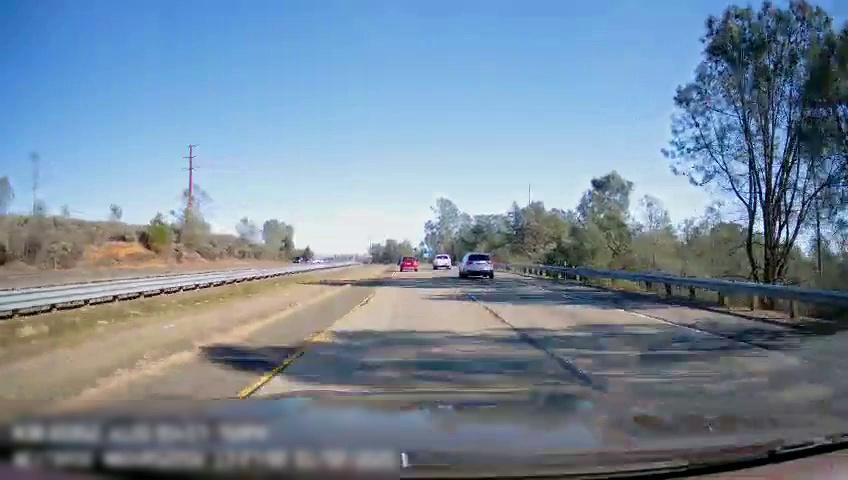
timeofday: Day
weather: Sunny
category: Drivable Space
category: Vehicles | SUV
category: Vehicles | SUV
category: Vehicles | Truck
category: Lanes | Current Lane
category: Lanes | Current Lane
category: Lanes | Alternate Lane